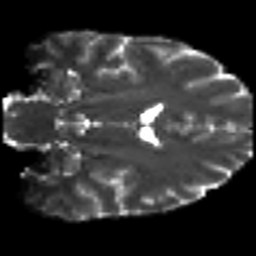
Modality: T2w
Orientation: coronal
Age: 24
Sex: male
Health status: healthy
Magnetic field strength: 3 T
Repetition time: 8.4 s
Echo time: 0.0926 s